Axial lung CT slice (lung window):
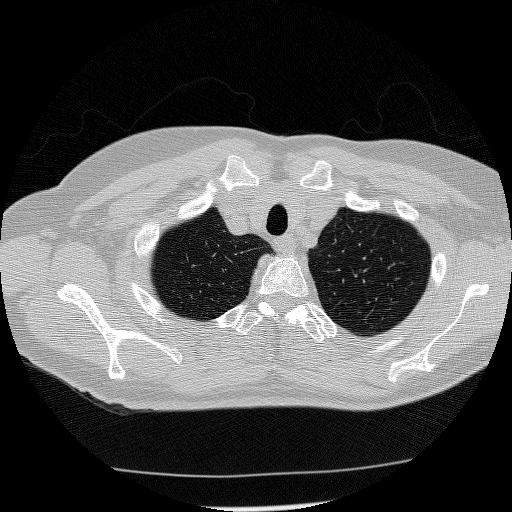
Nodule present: no